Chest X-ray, PA view. Patient: 36 years old, sex F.
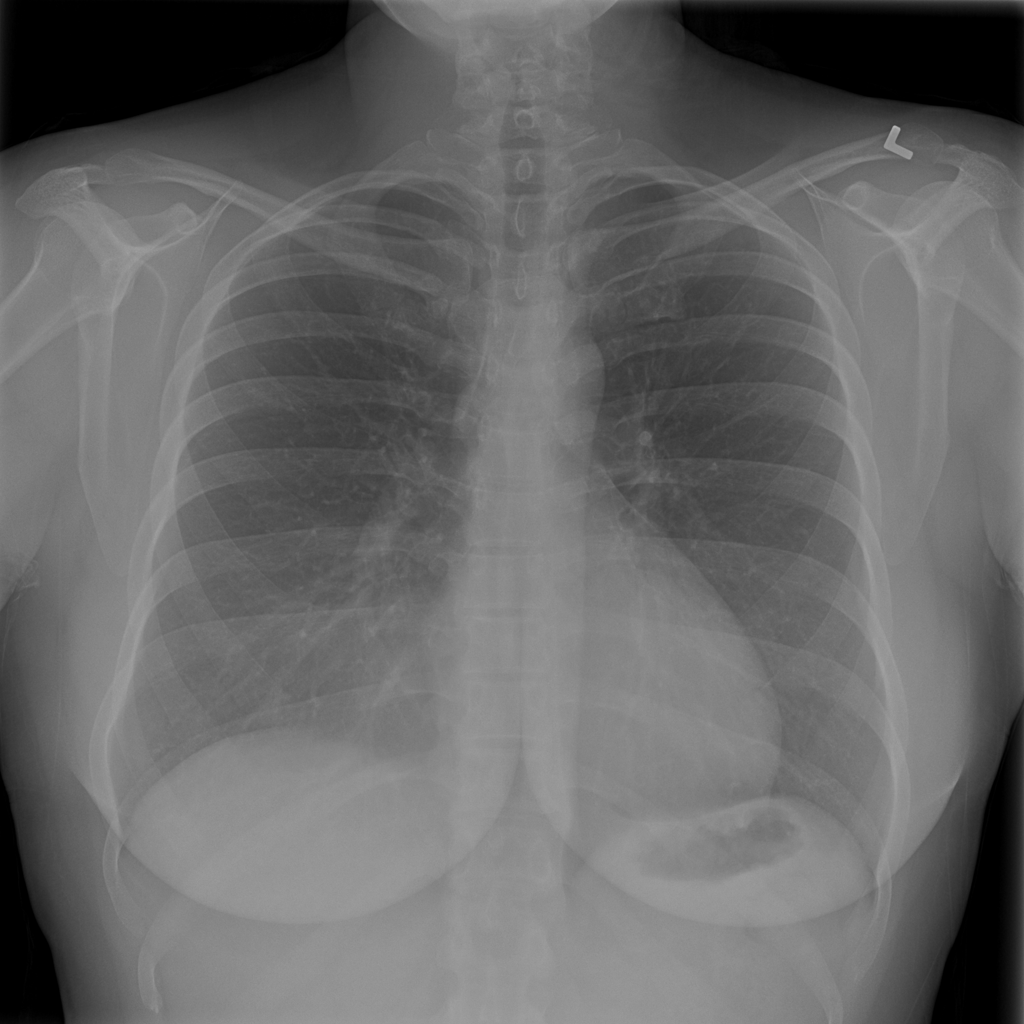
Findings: No Finding